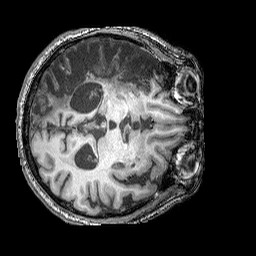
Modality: T1w
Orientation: axial
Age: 51
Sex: male
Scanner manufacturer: siemens
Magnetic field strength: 3 T
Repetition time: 2.25 s
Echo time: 0.00415 s